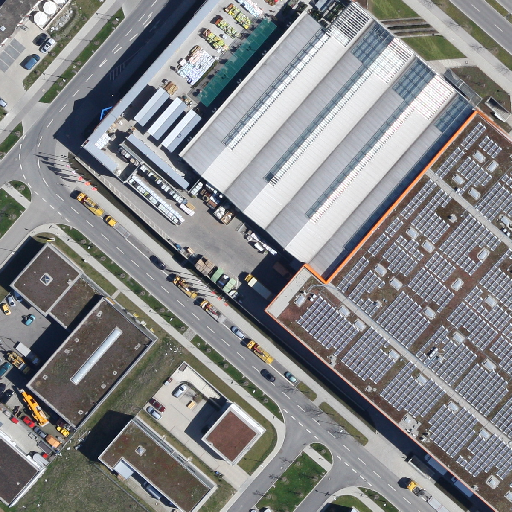
Referring expression: vehicle